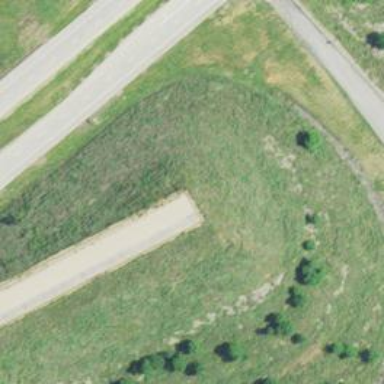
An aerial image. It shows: Escape road.